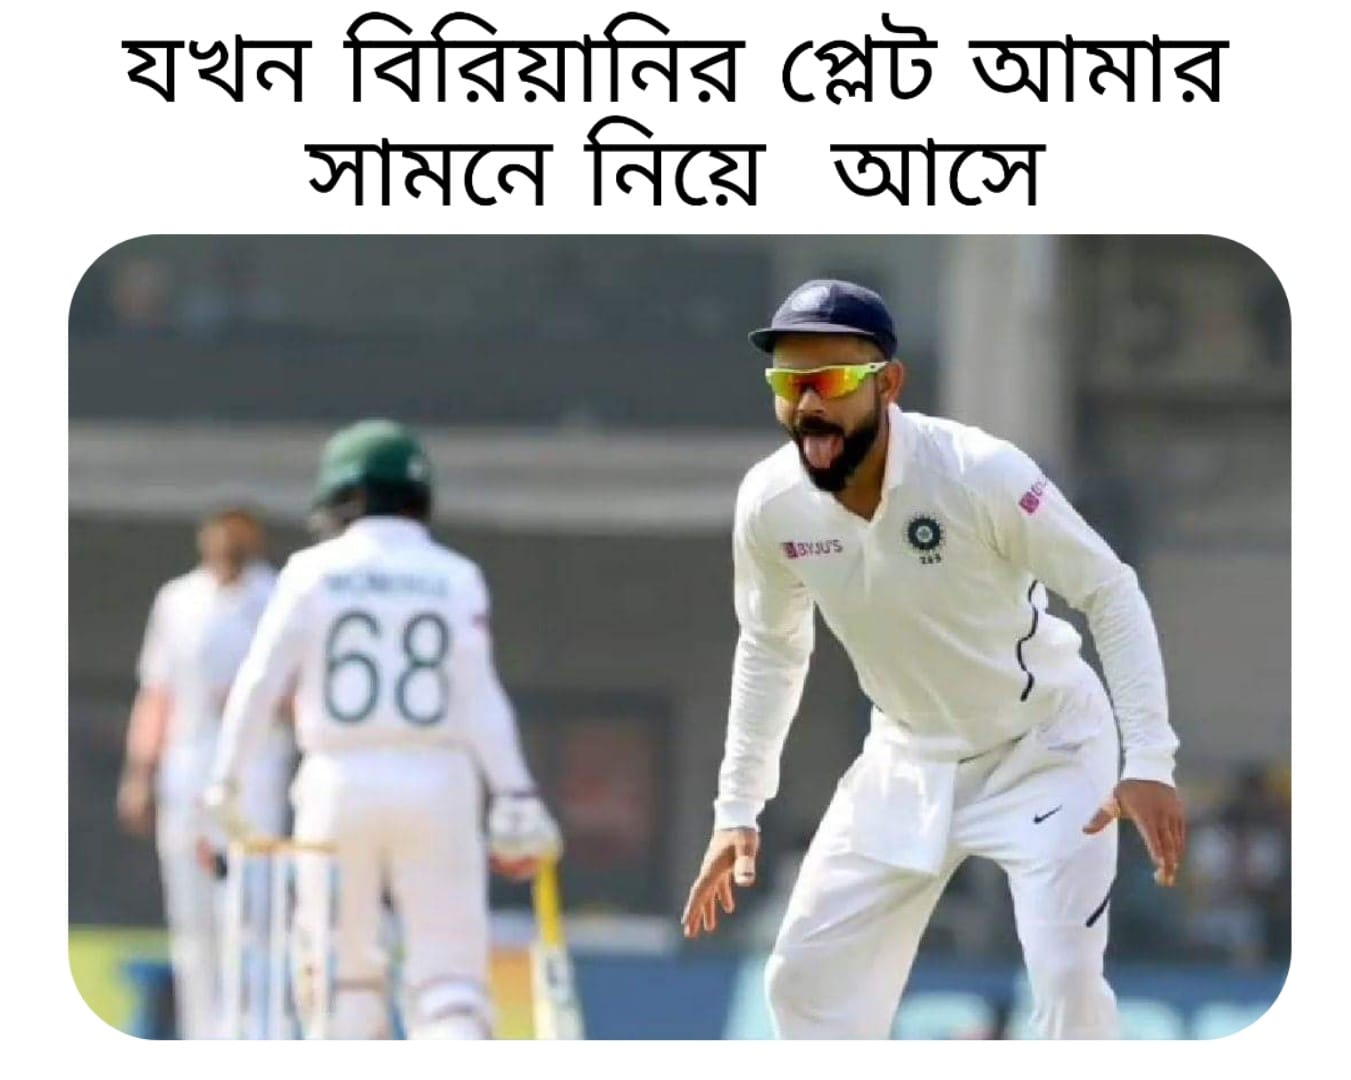
Caption: যখন বিরিয়ানির প্লেট আমার সামনে নিয়ে আসে
Label: non-hate